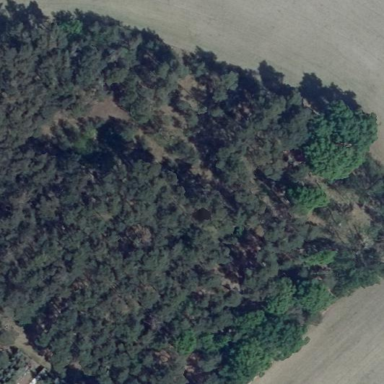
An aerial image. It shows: Forest area.